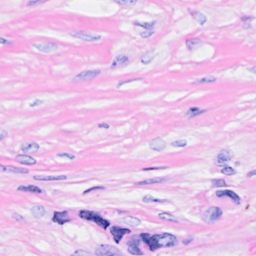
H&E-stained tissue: Breast